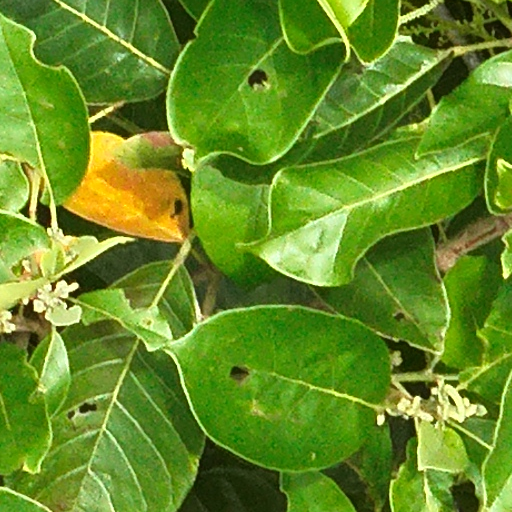
Species: Hieronyma alchorneoides
GBIF accepted scientific name: Hieronyma alchorneoides
Crown area (m\u00b2): 116.455